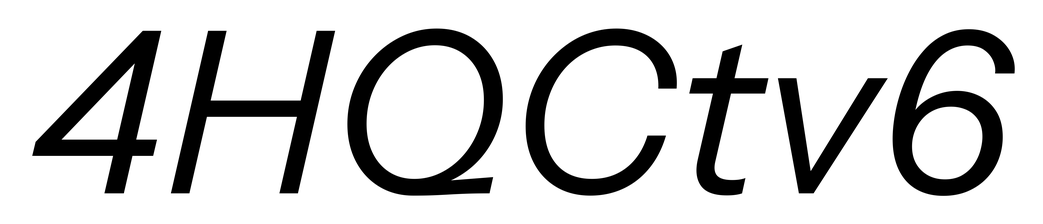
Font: InstrumentSans-Italic_Italic